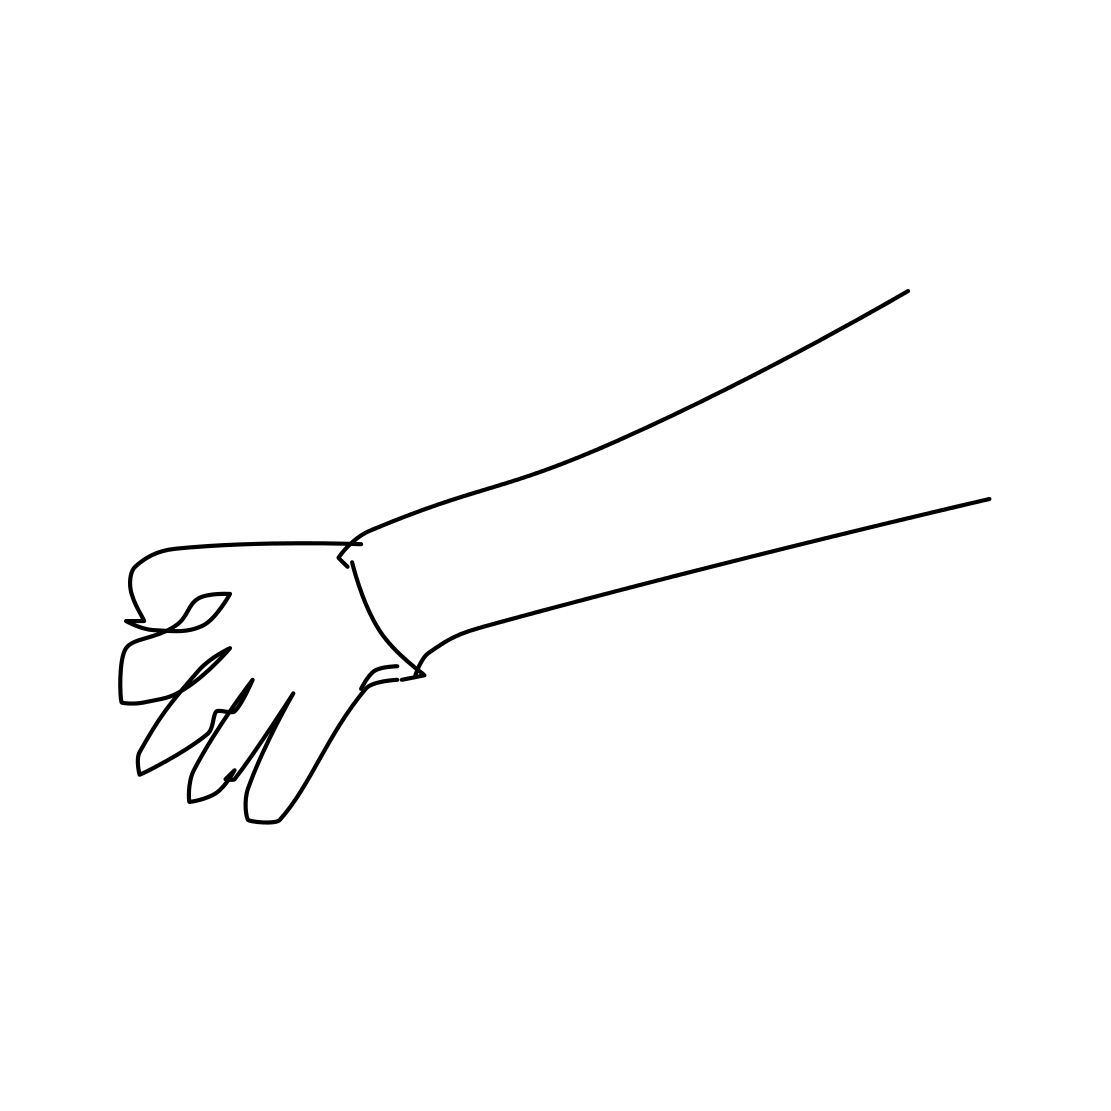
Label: hand